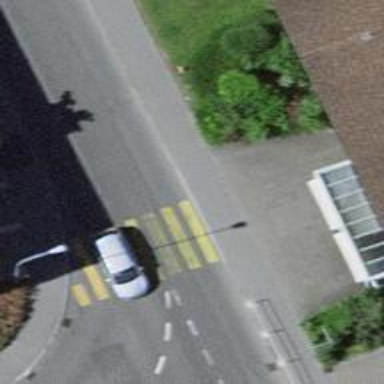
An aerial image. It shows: Pedestrian crossing with zebra markings on footway.